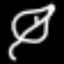
Label: leaf